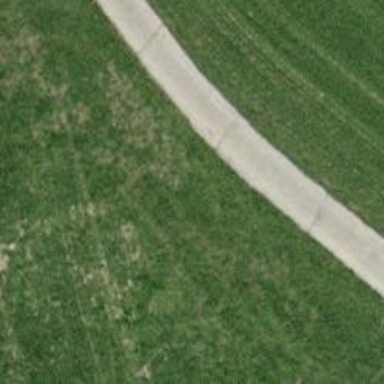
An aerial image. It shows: Paved track with grade 1 tracktype.